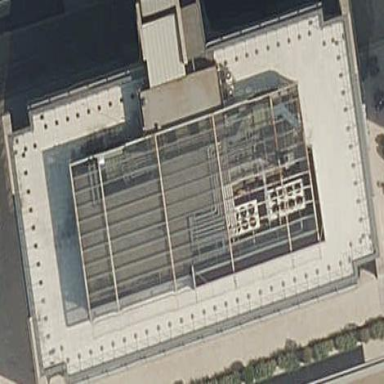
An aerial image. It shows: Office building.